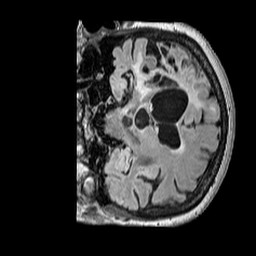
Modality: FLAIR
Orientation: coronal
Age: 71
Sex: female
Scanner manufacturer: siemens
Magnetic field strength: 3 T
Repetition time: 5 s
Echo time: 0.387 s